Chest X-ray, PA view. Patient: 46 years old, sex F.
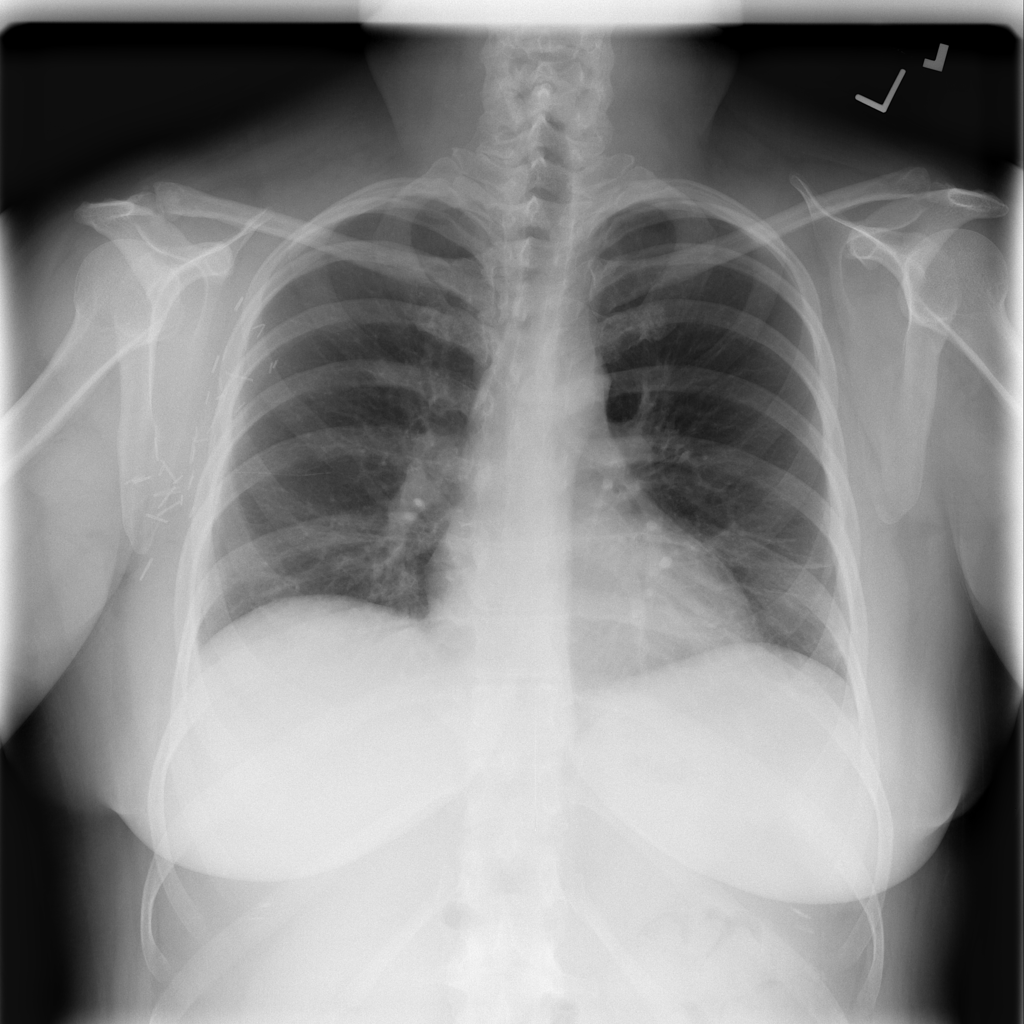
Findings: Atelectasis